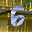
Label: 6